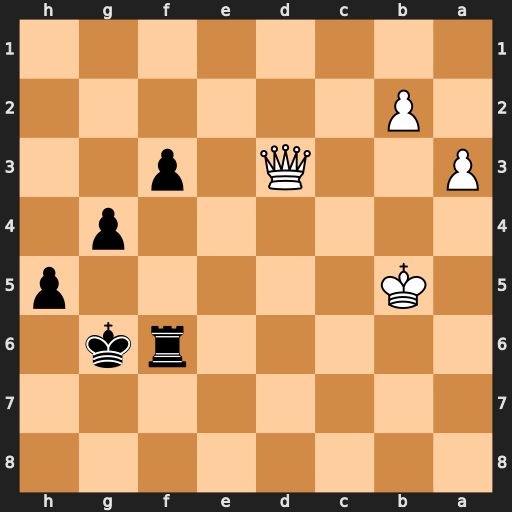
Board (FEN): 8/8/5rk1/1K5p/6p1/P2Q1p2/1P6/8
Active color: b
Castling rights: -
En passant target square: -
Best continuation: Rf5+ Ka4 f2 Qd6+ Rf6